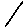
Label: line